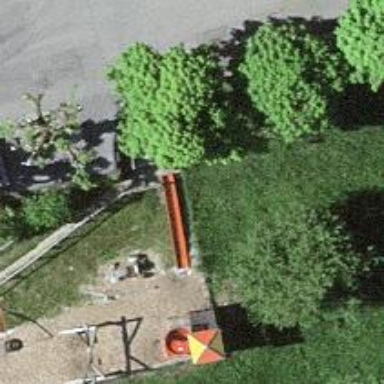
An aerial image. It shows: Playground featuring slide.